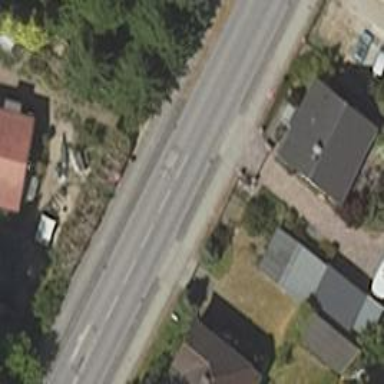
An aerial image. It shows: Secondary road with asphalt surface and cycle track alongside.